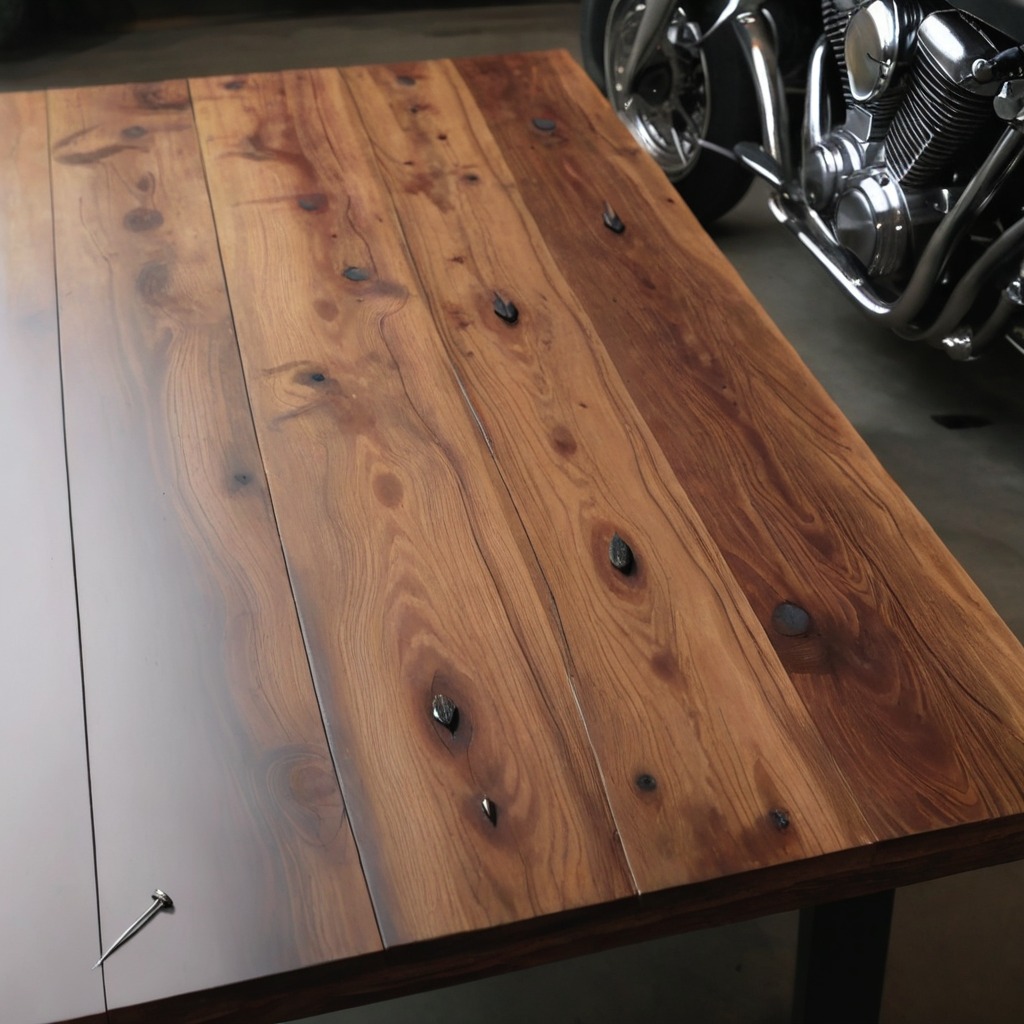
A nail is lying on the wooden table in the garage.